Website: macys
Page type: account-selection
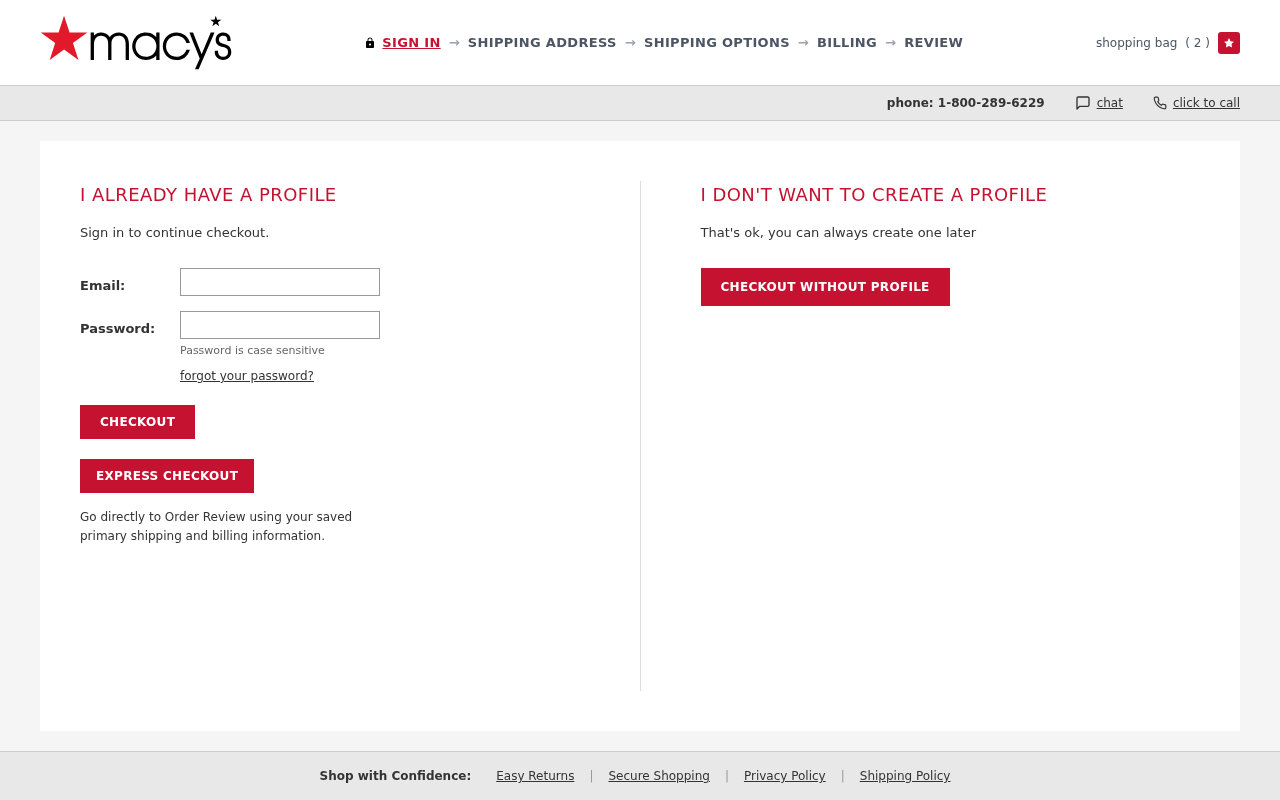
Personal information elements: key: PII_EMAIL
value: john.mitchell@yahoo.com
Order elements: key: ORDER_NUM_ITEMS
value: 2